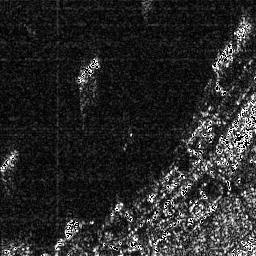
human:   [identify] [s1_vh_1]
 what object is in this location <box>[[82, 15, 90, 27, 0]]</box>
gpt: <ref>1 medium ship at the top right</ref>